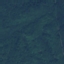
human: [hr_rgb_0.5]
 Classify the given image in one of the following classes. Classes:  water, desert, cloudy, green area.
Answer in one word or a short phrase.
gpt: green area